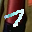
Label: 7